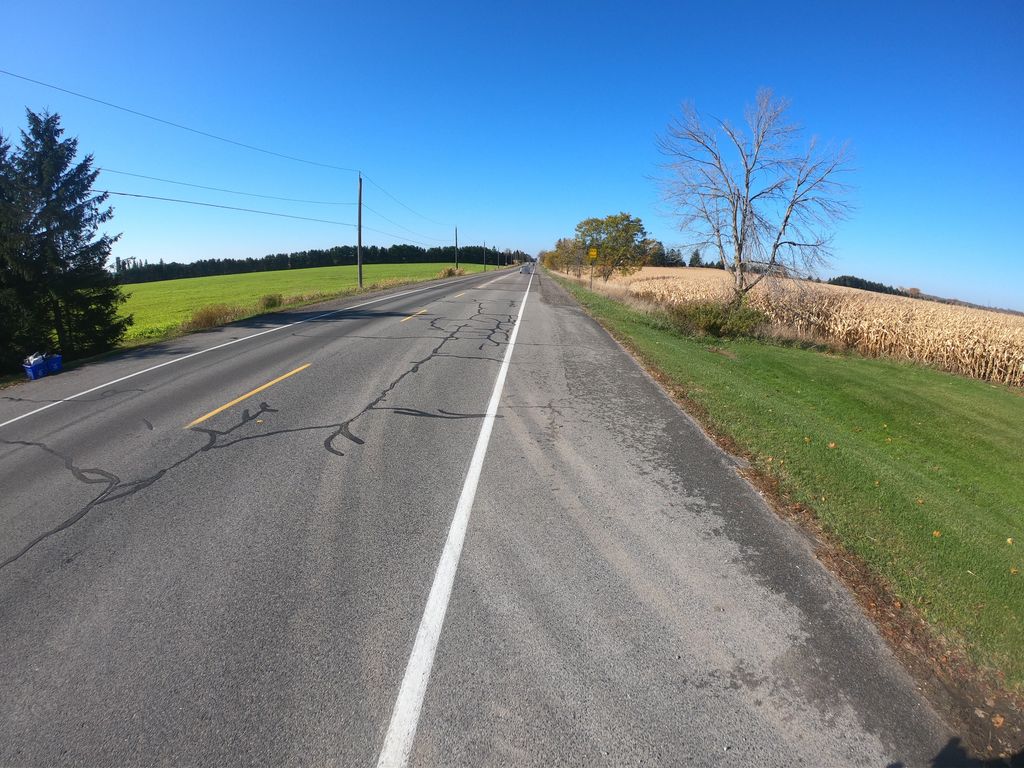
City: kitchener-waterloo